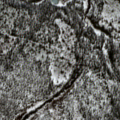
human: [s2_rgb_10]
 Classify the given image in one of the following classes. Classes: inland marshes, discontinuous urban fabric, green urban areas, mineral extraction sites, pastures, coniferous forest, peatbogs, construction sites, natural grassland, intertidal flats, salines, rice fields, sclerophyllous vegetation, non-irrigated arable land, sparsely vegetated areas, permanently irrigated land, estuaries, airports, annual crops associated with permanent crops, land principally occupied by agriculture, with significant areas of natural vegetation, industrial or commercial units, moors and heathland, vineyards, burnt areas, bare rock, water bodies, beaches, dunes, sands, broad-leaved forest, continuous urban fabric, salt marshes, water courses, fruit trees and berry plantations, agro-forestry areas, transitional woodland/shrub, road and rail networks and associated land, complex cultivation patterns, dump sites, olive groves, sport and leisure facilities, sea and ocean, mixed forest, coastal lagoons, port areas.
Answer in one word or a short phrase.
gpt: coniferous forest, peatbogs